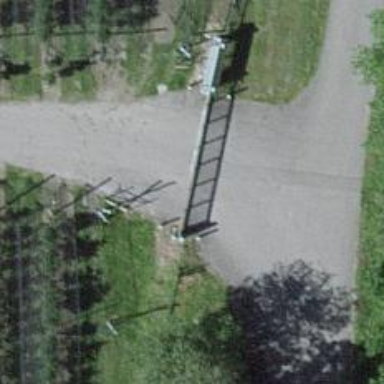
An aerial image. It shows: Gate.